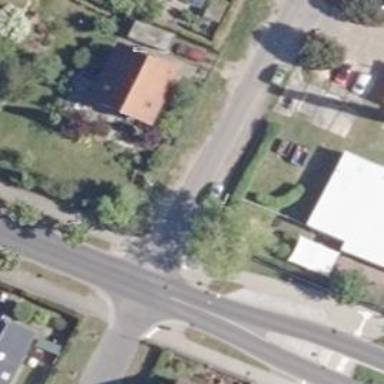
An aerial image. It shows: Road with "give way" sign.